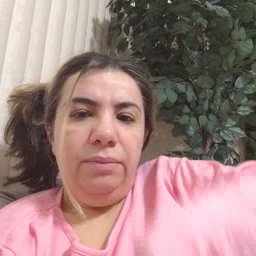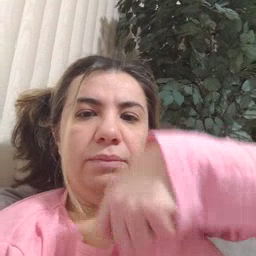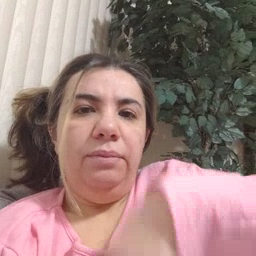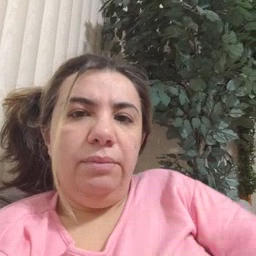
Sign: zipper